Question: I have a groupBox name "groupBox".I want to disable whole groupbox includind the name of the group box.
I am attaching the image.I hope it would clear the situation
'''
<GroupBox Name="groupBox" Grid.Column="0" Grid.Row="1" Margin="2,0,0,0" Header="GroupBox" IsEnabled="False">
<Grid Margin="10,0,0,0">
<Grid.ColumnDefinitions>
<ColumnDefinition></ColumnDefinition>
</Grid.ColumnDefinitions>
<Grid.RowDefinitions>
<RowDefinition Height=".250*"/>
<RowDefinition Height=".250*"/>
</Grid.RowDefinitions>
<RadioButton Name="RadioBtn1" VerticalAlignment="Center" ToolTipService.ShowOnDisabled="True" Grid.ColumnSpan="3" Height="14.63">OP1</RadioButton>
<RadioButton Name="RadioBtn2" Grid.Row="1" VerticalAlignment="Center" ToolTipService.ShowOnDisabled="True" Grid.ColumnSpan="3" Height="14.63">OP2</RadioButton>
</Grid>
</GroupBox>
'''
I am using property. but it work only content of groupBox(Pls currect me if I am wrong!)
Now I want that the circle area should also be disable.
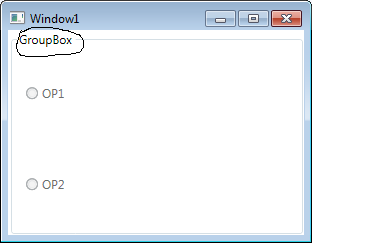
Answer: A simple 'Trigger' can do this for you in XAML (without any code behind):
'''
<GroupBox Name="groupBox" Grid.Column="0" Grid.Row="1" Margin="2,0,0,0" Header="GroupBox" IsEnabled="False">
<GroupBox.Style>
<Style>
<Style.Triggers>
<Trigger Property="Control.IsEnabled" Value="False">
<Setter Property="Control.Foreground" Value ="#FF6D6D6D" />
</Trigger>
</Style.Triggers>
</Style>
</GroupBox.Style>
<Grid Margin="10,0,0,0">
<Grid.ColumnDefinitions>
<ColumnDefinition />
</Grid.ColumnDefinitions>
<Grid.RowDefinitions>
<RowDefinition Height=".250*"/>
<RowDefinition Height=".250*"/>
</Grid.RowDefinitions>
<RadioButton Name="RadioBtn1" VerticalAlignment="Center" ToolTipService.ShowOnDisabled="True" Grid.ColumnSpan="3" Height="14.63">OP1</RadioButton>
<RadioButton Name="RadioBtn2" Grid.Row="1" VerticalAlignment="Center" ToolTipService.ShowOnDisabled="True" Grid.ColumnSpan="3" Height="14.63">OP2</RadioButton>
</Grid>
</GroupBox>
'''